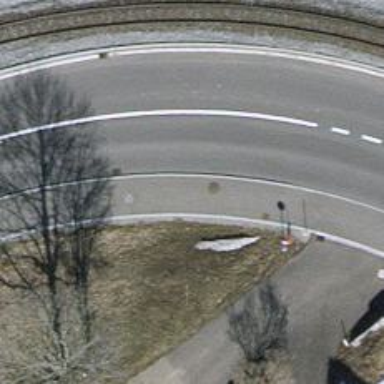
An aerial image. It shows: Asphalt cycleway.